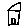
Label: house